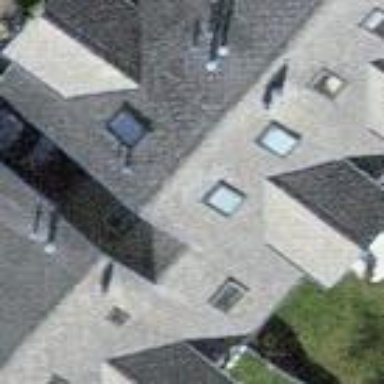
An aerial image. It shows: Gabled roofed house.